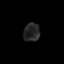
Tissue: prostate
Cell type: T cells
Senescence score: 0.2205
Nuclear area (px): 287
Mean DAPI intensity: 38.575